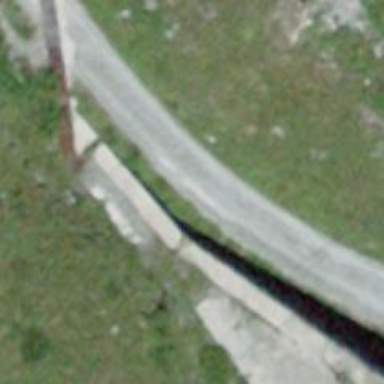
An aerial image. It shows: Retaining wall.